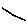
Label: line